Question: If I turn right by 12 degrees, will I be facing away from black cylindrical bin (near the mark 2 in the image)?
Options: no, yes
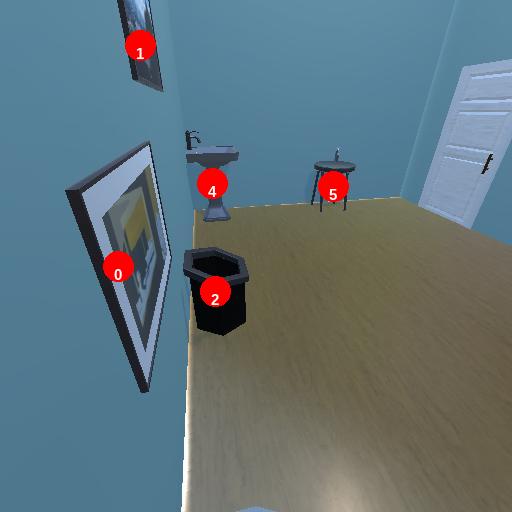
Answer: no